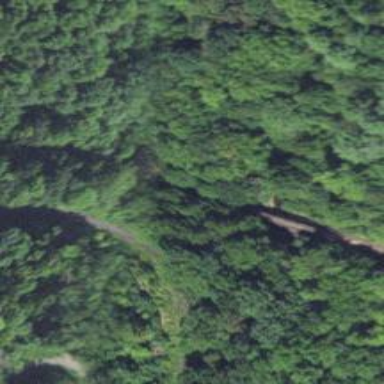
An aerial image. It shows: Preserved railway bridge over the rail line.